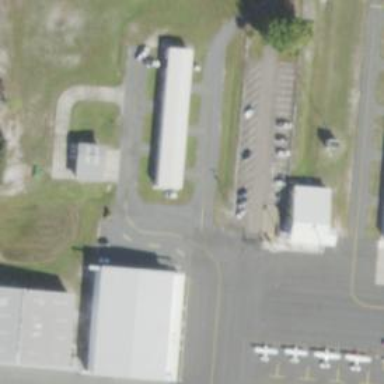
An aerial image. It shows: Image of taxiway at airport.